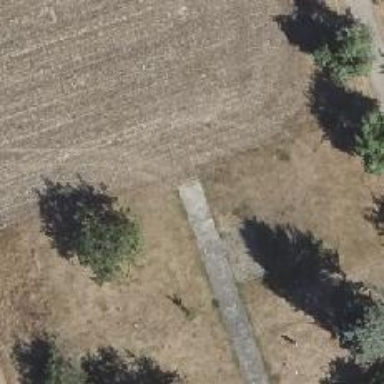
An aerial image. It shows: Concrete path.